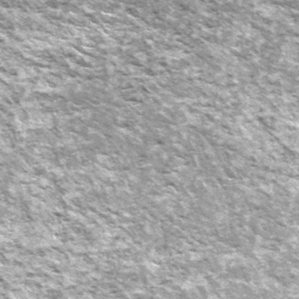
Label: frost